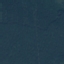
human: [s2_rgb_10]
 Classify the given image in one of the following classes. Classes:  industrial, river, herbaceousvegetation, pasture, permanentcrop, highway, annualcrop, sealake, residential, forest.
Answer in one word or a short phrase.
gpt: Forest